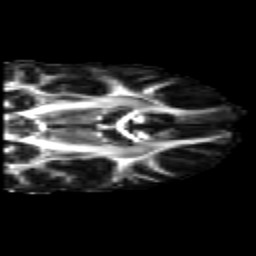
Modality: FA
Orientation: coronal
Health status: healthy
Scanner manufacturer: siemens
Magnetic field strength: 3 T
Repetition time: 10 s
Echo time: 0.092 s